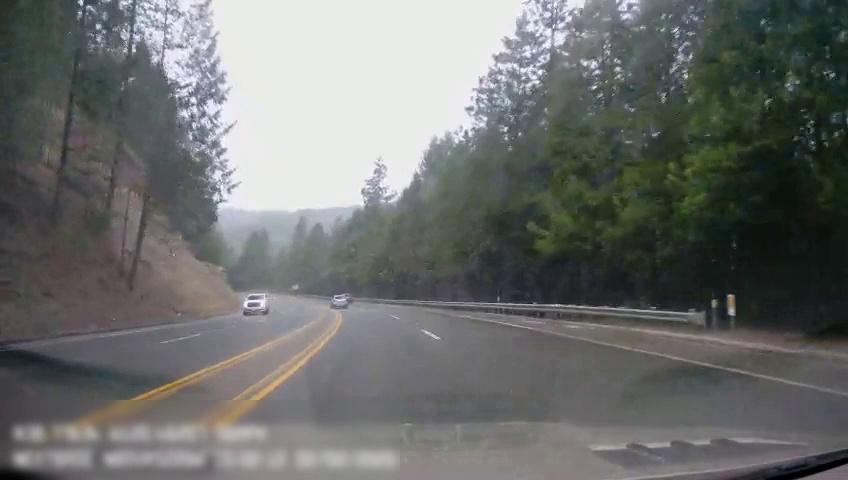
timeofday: Day
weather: Cloudy
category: Drivable Space
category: Vehicles | Car
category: Vehicles | Car
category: Vehicles | Car
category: Lanes | Alternate Lane
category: Lanes | Alternate Lane
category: Lanes | Alternate Lane
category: Lanes | Current Lane
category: Lanes | Current Lane
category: Lanes | Alternate Lane